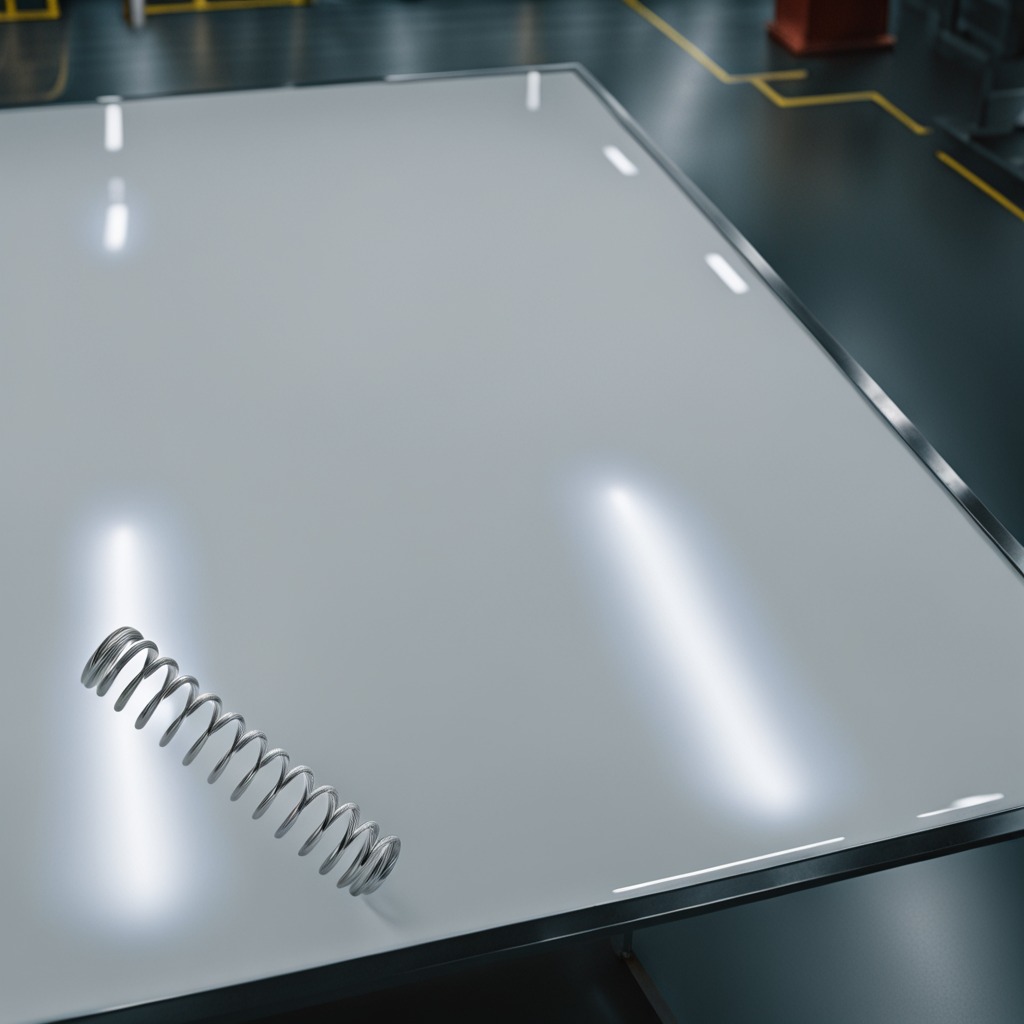
A coiled metal spring lies on the table in the ship maintenance bay.